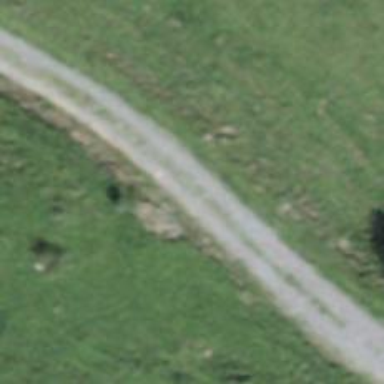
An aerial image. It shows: Track road with grade4 tracktype.